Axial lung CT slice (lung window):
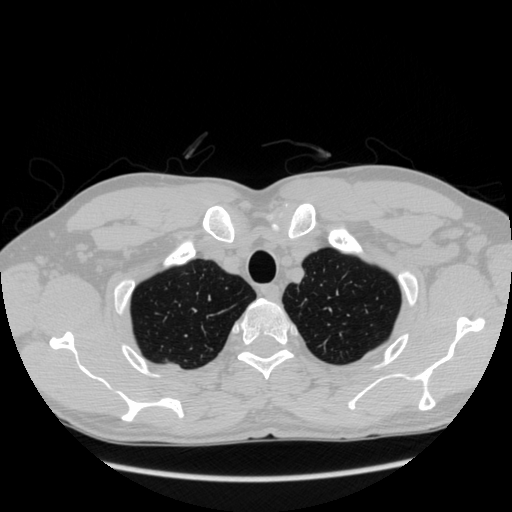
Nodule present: no